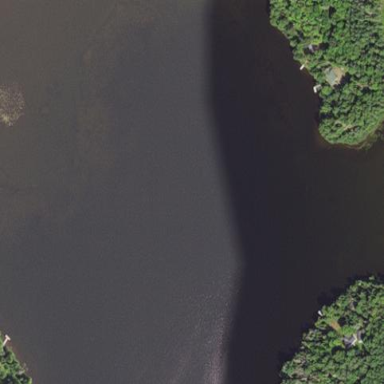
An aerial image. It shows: Serene lake surrounded by nature.